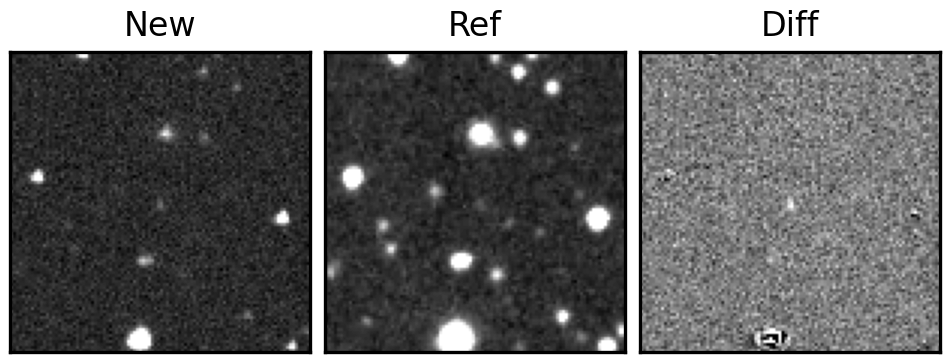
Label: real